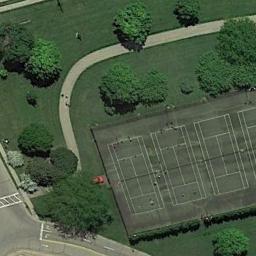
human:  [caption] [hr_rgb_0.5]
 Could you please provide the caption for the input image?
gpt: Tennis court with trees and road beside the lawn .

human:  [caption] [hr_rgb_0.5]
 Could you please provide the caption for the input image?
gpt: Many buildings of different shapes are beside the tennis courts .

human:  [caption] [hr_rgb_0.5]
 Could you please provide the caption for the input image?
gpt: Many tennis courts are painted on the track .

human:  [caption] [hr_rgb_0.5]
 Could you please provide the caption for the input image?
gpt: The tennis court is on the grass next to some trees and roads .

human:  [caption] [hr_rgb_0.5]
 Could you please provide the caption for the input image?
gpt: The tennis court is on a green meadow .